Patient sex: M
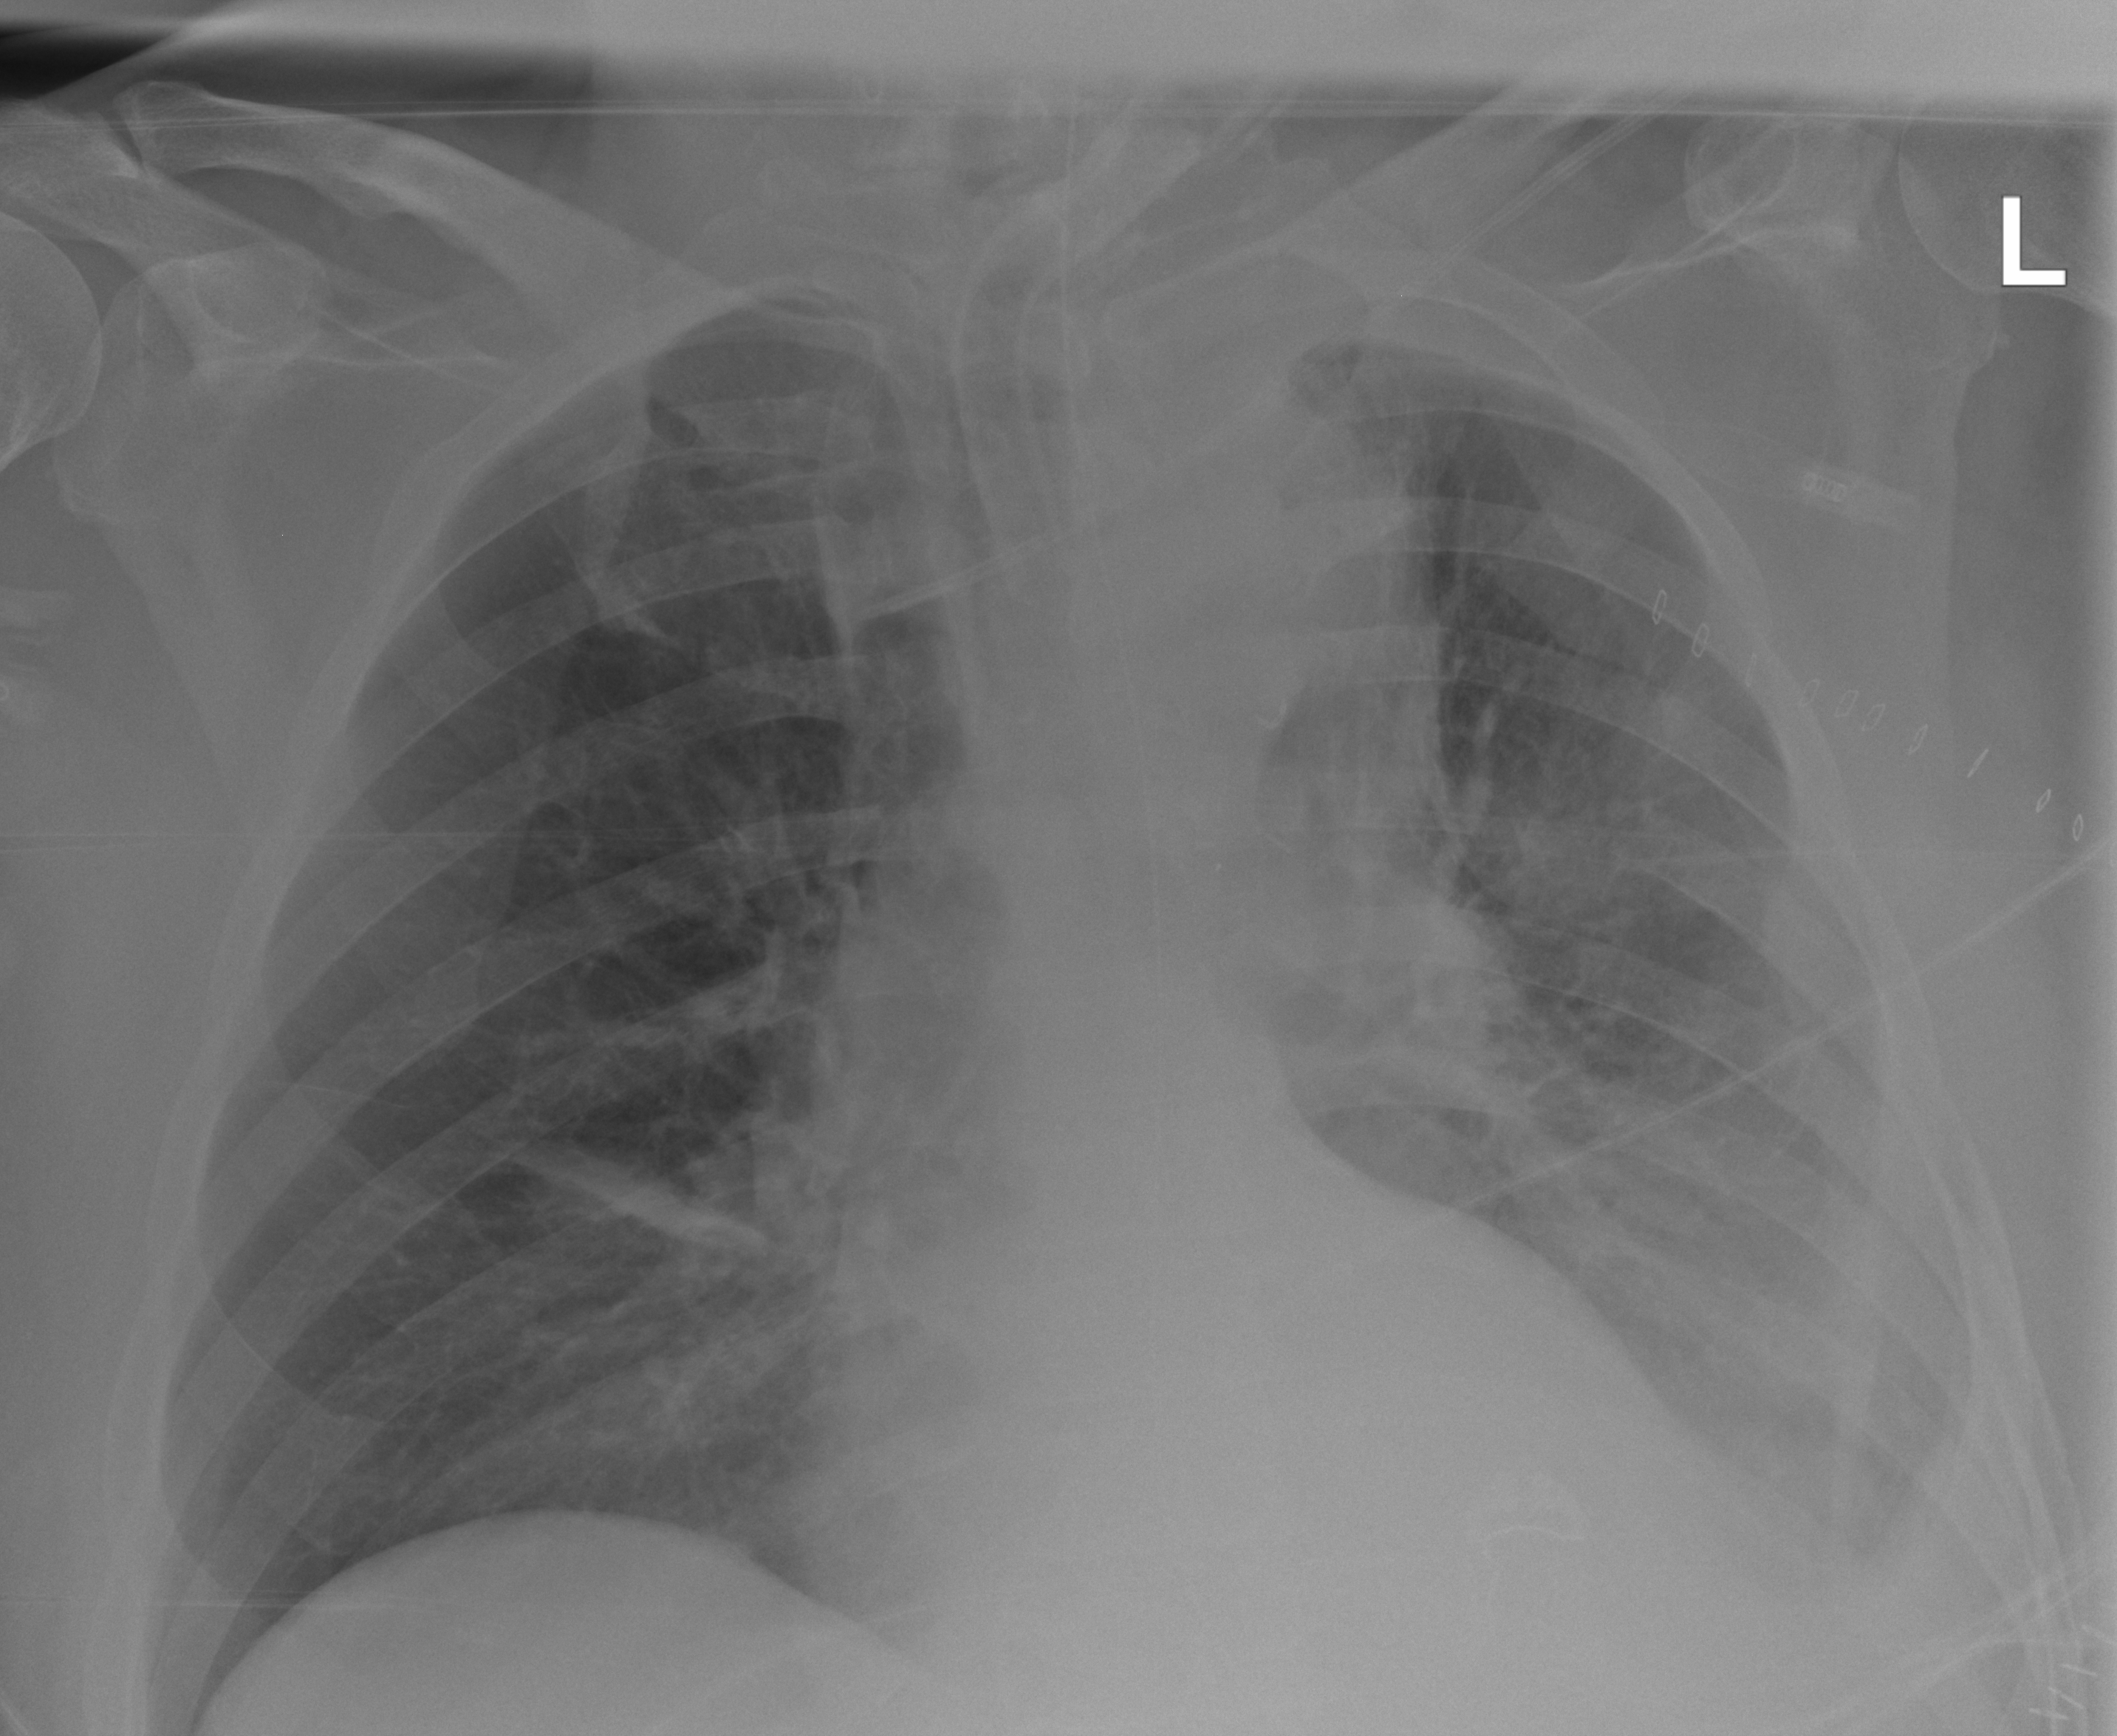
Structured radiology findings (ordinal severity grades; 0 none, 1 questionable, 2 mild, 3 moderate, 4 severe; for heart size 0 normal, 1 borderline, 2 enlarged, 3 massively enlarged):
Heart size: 0
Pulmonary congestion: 0
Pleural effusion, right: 0
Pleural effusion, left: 3
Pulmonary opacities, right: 0
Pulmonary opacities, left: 2
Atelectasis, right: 2
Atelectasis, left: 2